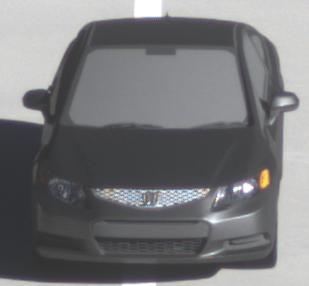
Make: Honda
Model: Civic Limousine 1.8
Detailed model: Civic (IX) Limousine
Model produced from: 2014/05
Model produced until: 2017/06
Doors: 4
Color: gray
Road condition: dry road
Daytime: morning or afternoon
Contrast: high contrast